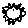
Label: sun